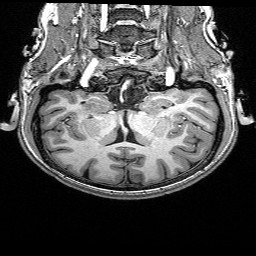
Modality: T1w
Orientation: sagittal